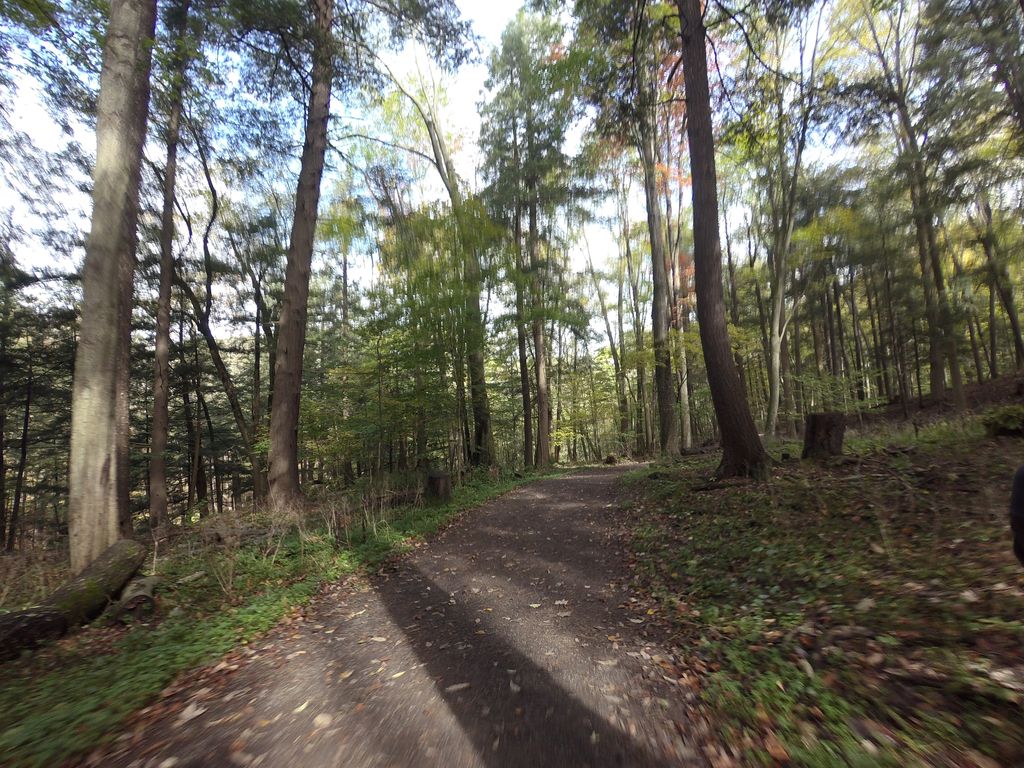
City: hamilton